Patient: sex F, age 76
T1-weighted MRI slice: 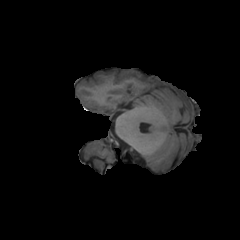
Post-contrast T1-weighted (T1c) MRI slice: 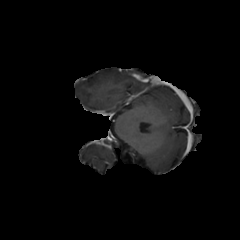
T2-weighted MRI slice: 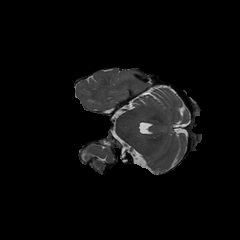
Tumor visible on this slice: no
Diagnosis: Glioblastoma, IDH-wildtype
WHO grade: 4